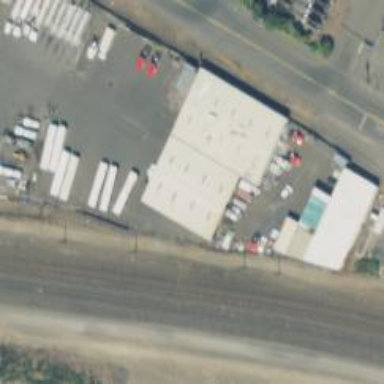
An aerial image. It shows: Railway siding for service.